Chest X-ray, PA view. Patient: 50 years old, sex M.
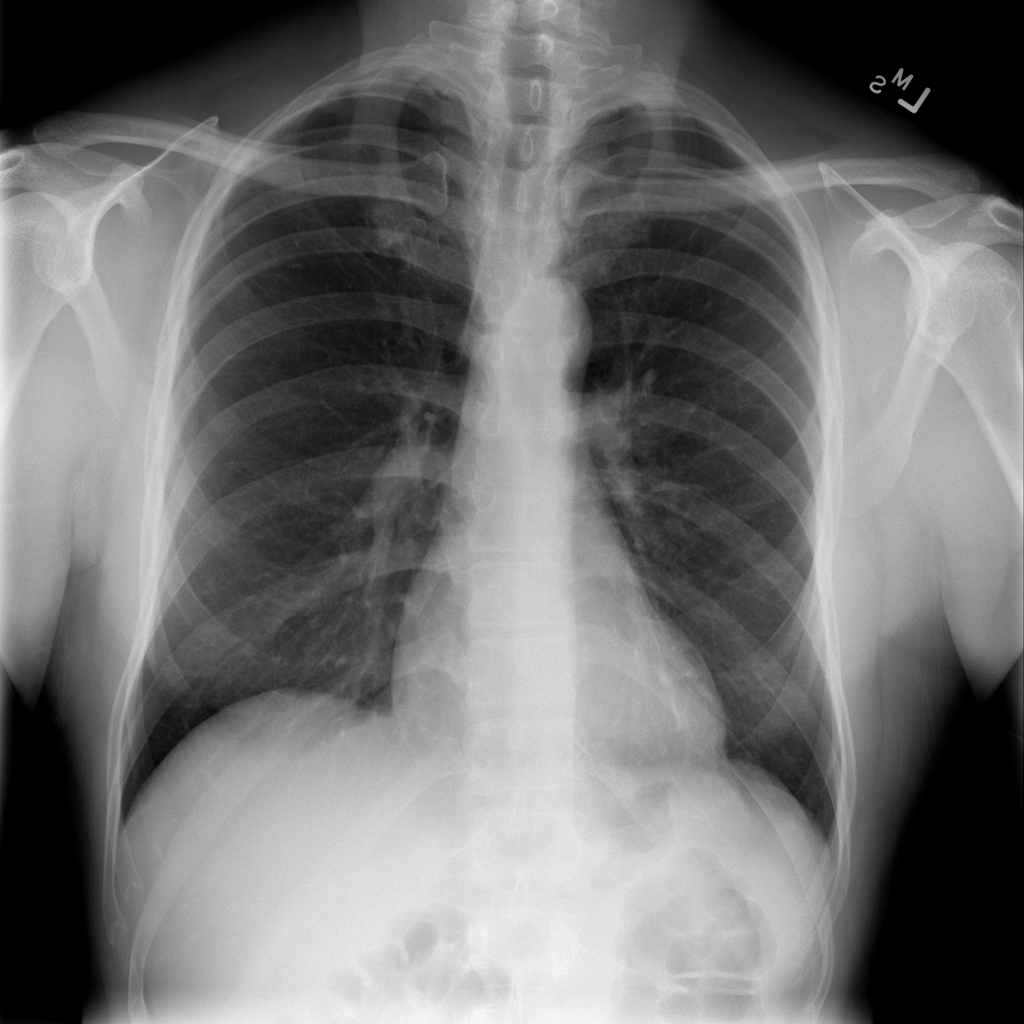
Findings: No Finding